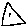
Label: triangle